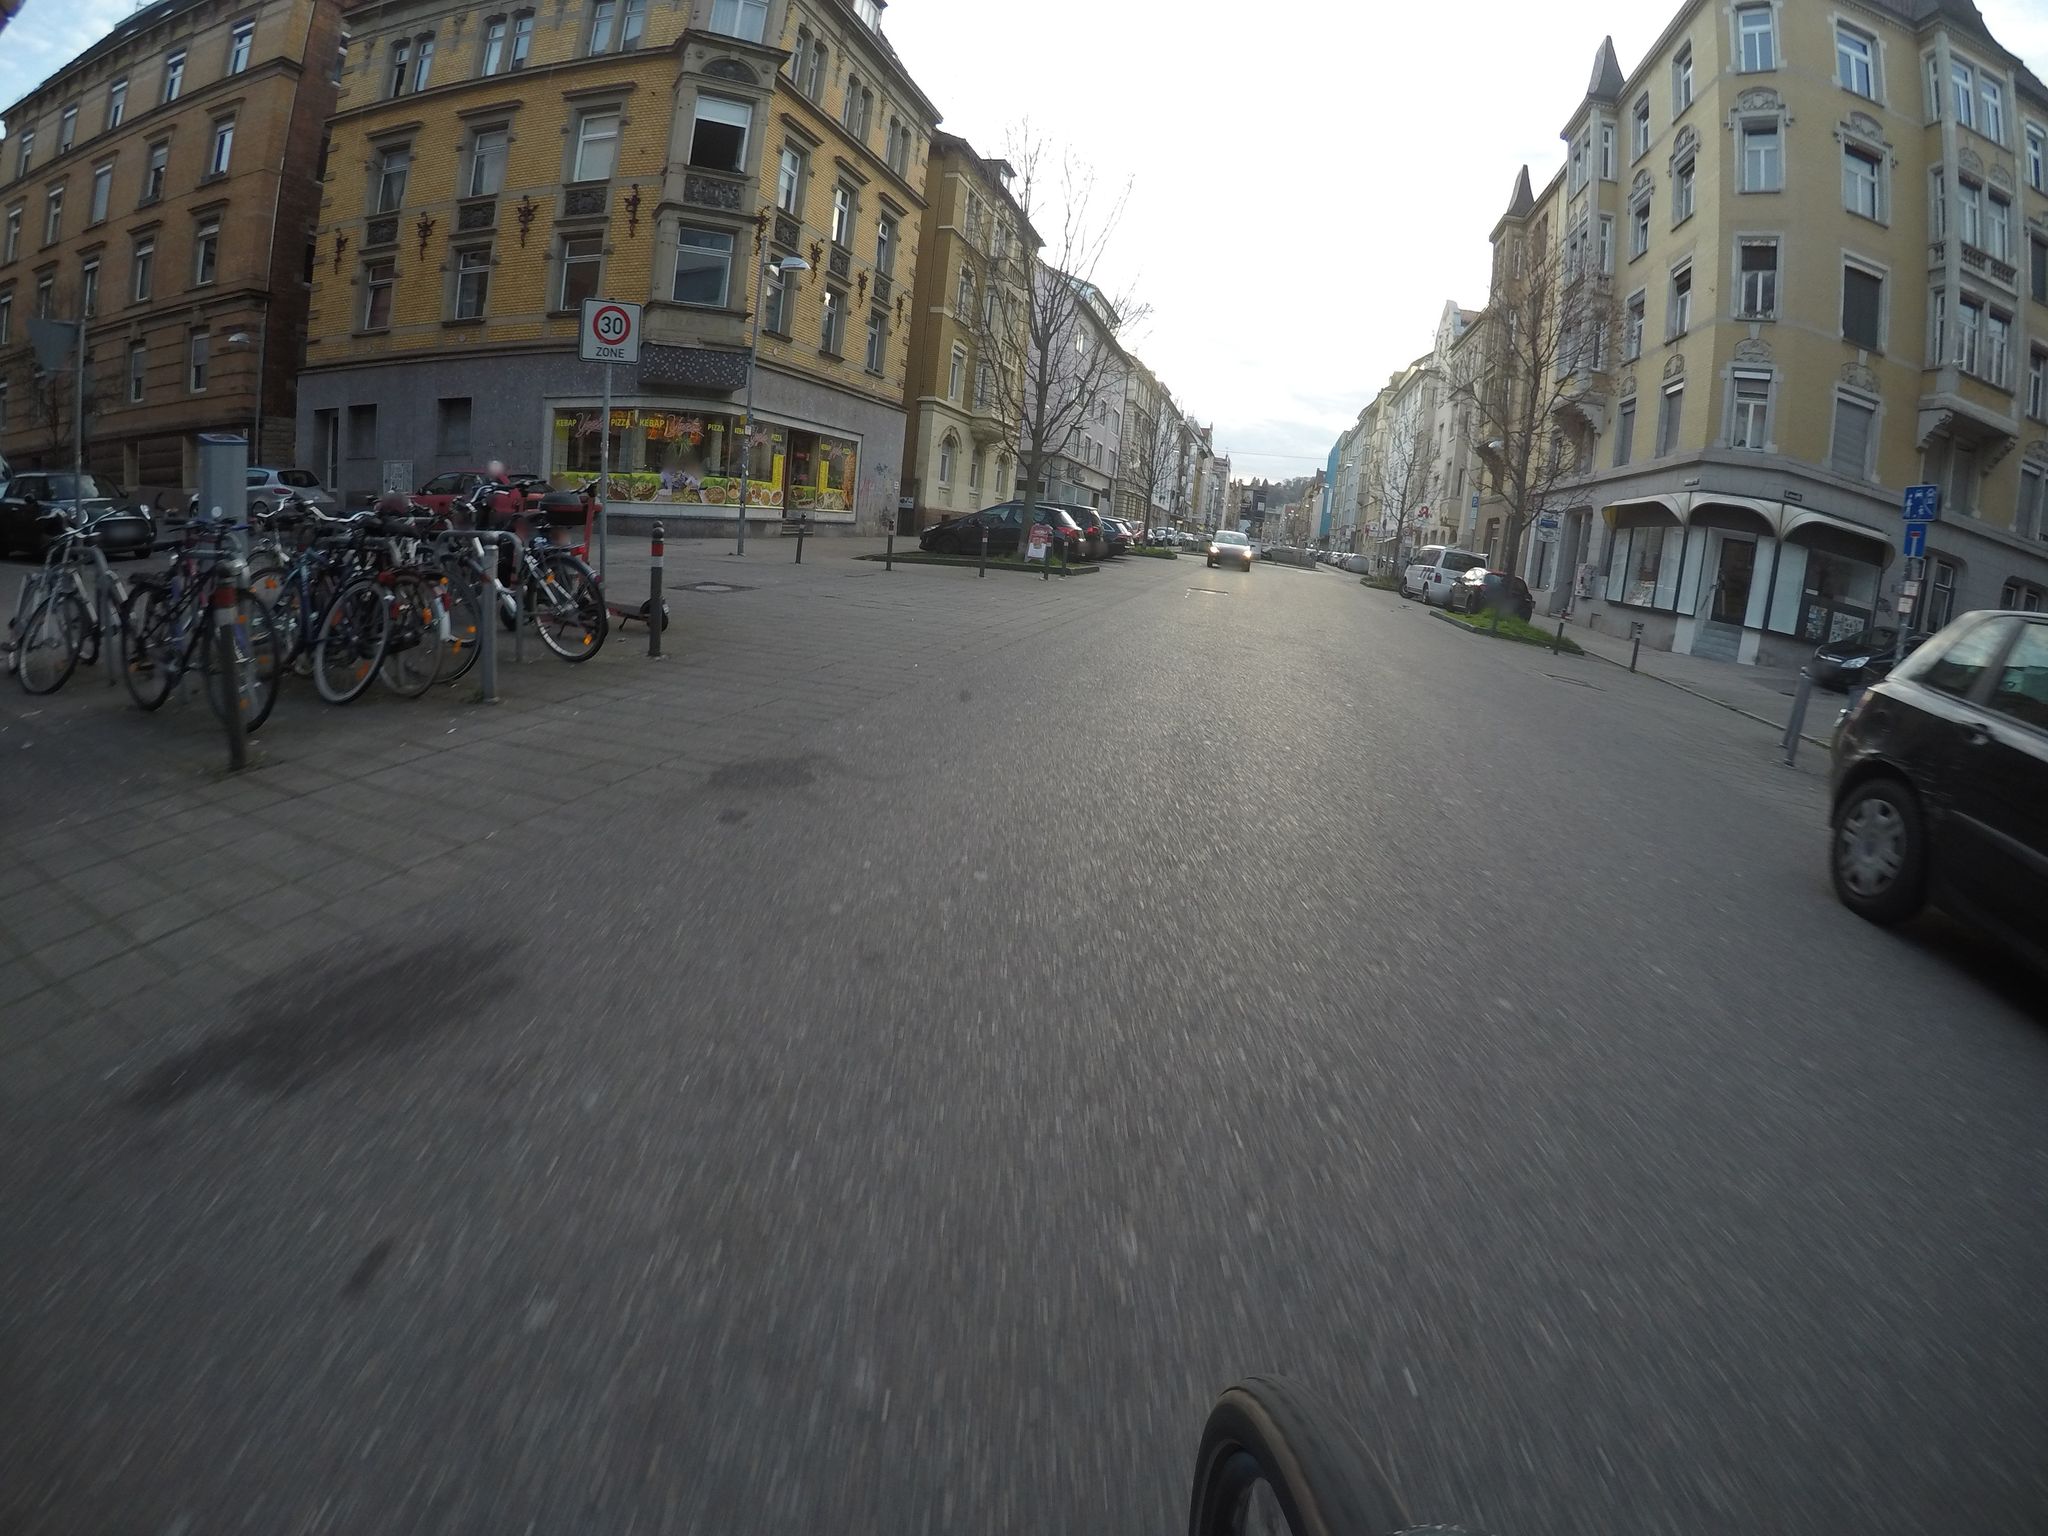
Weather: cloudy
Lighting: day
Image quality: slightly poor
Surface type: driving surface
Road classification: footway, living_street, steps
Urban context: urban centre
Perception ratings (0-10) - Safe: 7.46, Lively: 9.21, Beautiful: 9.22, Boring: 1.76, Depressing: 2.92, Wealthy: 8.71